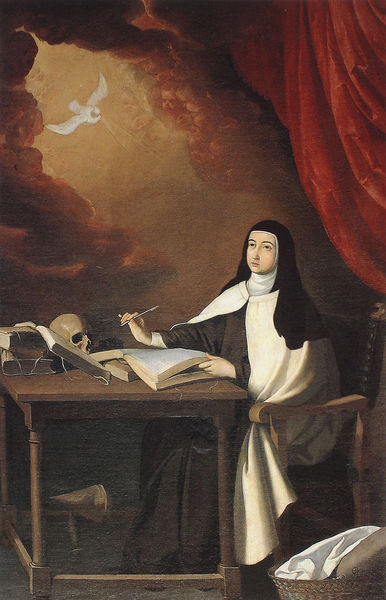
Titel: Die hl. Theresa
Künstler: Francisco de Zurbarán
Standort: Sevilla, Kathedrale (EU - E - Andalusien)
Schlagwörter: dunkel, feder, gemälde, hand, himmel, weiß, wolken, sitzen, fenster, frau, hell, licht, orange, schwarz, stuhl, tisch, rot, schleier, tuch, schädel, taube, bild, bildnis, gelehrte, porträt, vorhang, kutte, mantel, sessel, traurig, engel, bücher, papier, kopftuch, starr, korb, laken, nachdenklich, buch, denken, nonne, habit, frieden, stift, pult, totenkopf, schreiben, vision, erscheinung, kontemplation, purpurrot, heiliger geist, roter vorhang, inspiration, nuch, weiße taube, rot vorhang, borhand, ordenshabig, ordenshabit, vorhsang